Current action and preconditions to check: path_clear

Your task: For each precondition in the list above, predict whether it will hold at this action.

Consider the current scene as observed from the mobile robot's camera, and analyze the predicted future states of all dynamic agents (e.g., people, animals, vehicles, or any moving entities) within the NEXT SECOND.

IMPORTANT: Only answer "very likely" if you are absolutely certain—based on strong, clear evidence—that a dynamic agent will violate the precondition in the predicted future state. Do NOT answer "very likely" for unlikely, ambiguous, or low-probability risks.

Ask yourself for each precondition: Is there a high probability, with clear and convincing evidence, that the predicted future states of any dynamic agent will interfere with the predicted future state of the currently executing action within the NEXT SECOND, causing that precondition to fail?

Assess the risk level based on these predictions. Use "likely" or "very likely" if motions create a clear risk of interference.

Use "neutral" or "improbable" if agents are nearby but their predicted paths are clearly diverging or non-conflicting.

Failure Risk Categories: "very improbable", "improbable", "neutral", "likely", "very likely"

Answer Format: Output ONLY the probability_of_failure value from these categories: "very improbable", "improbable", "neutral", "likely", "very likely"

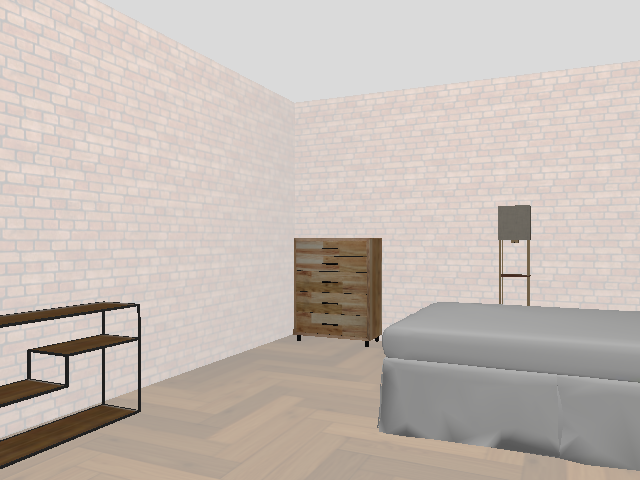

Answer: very improbable